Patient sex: F
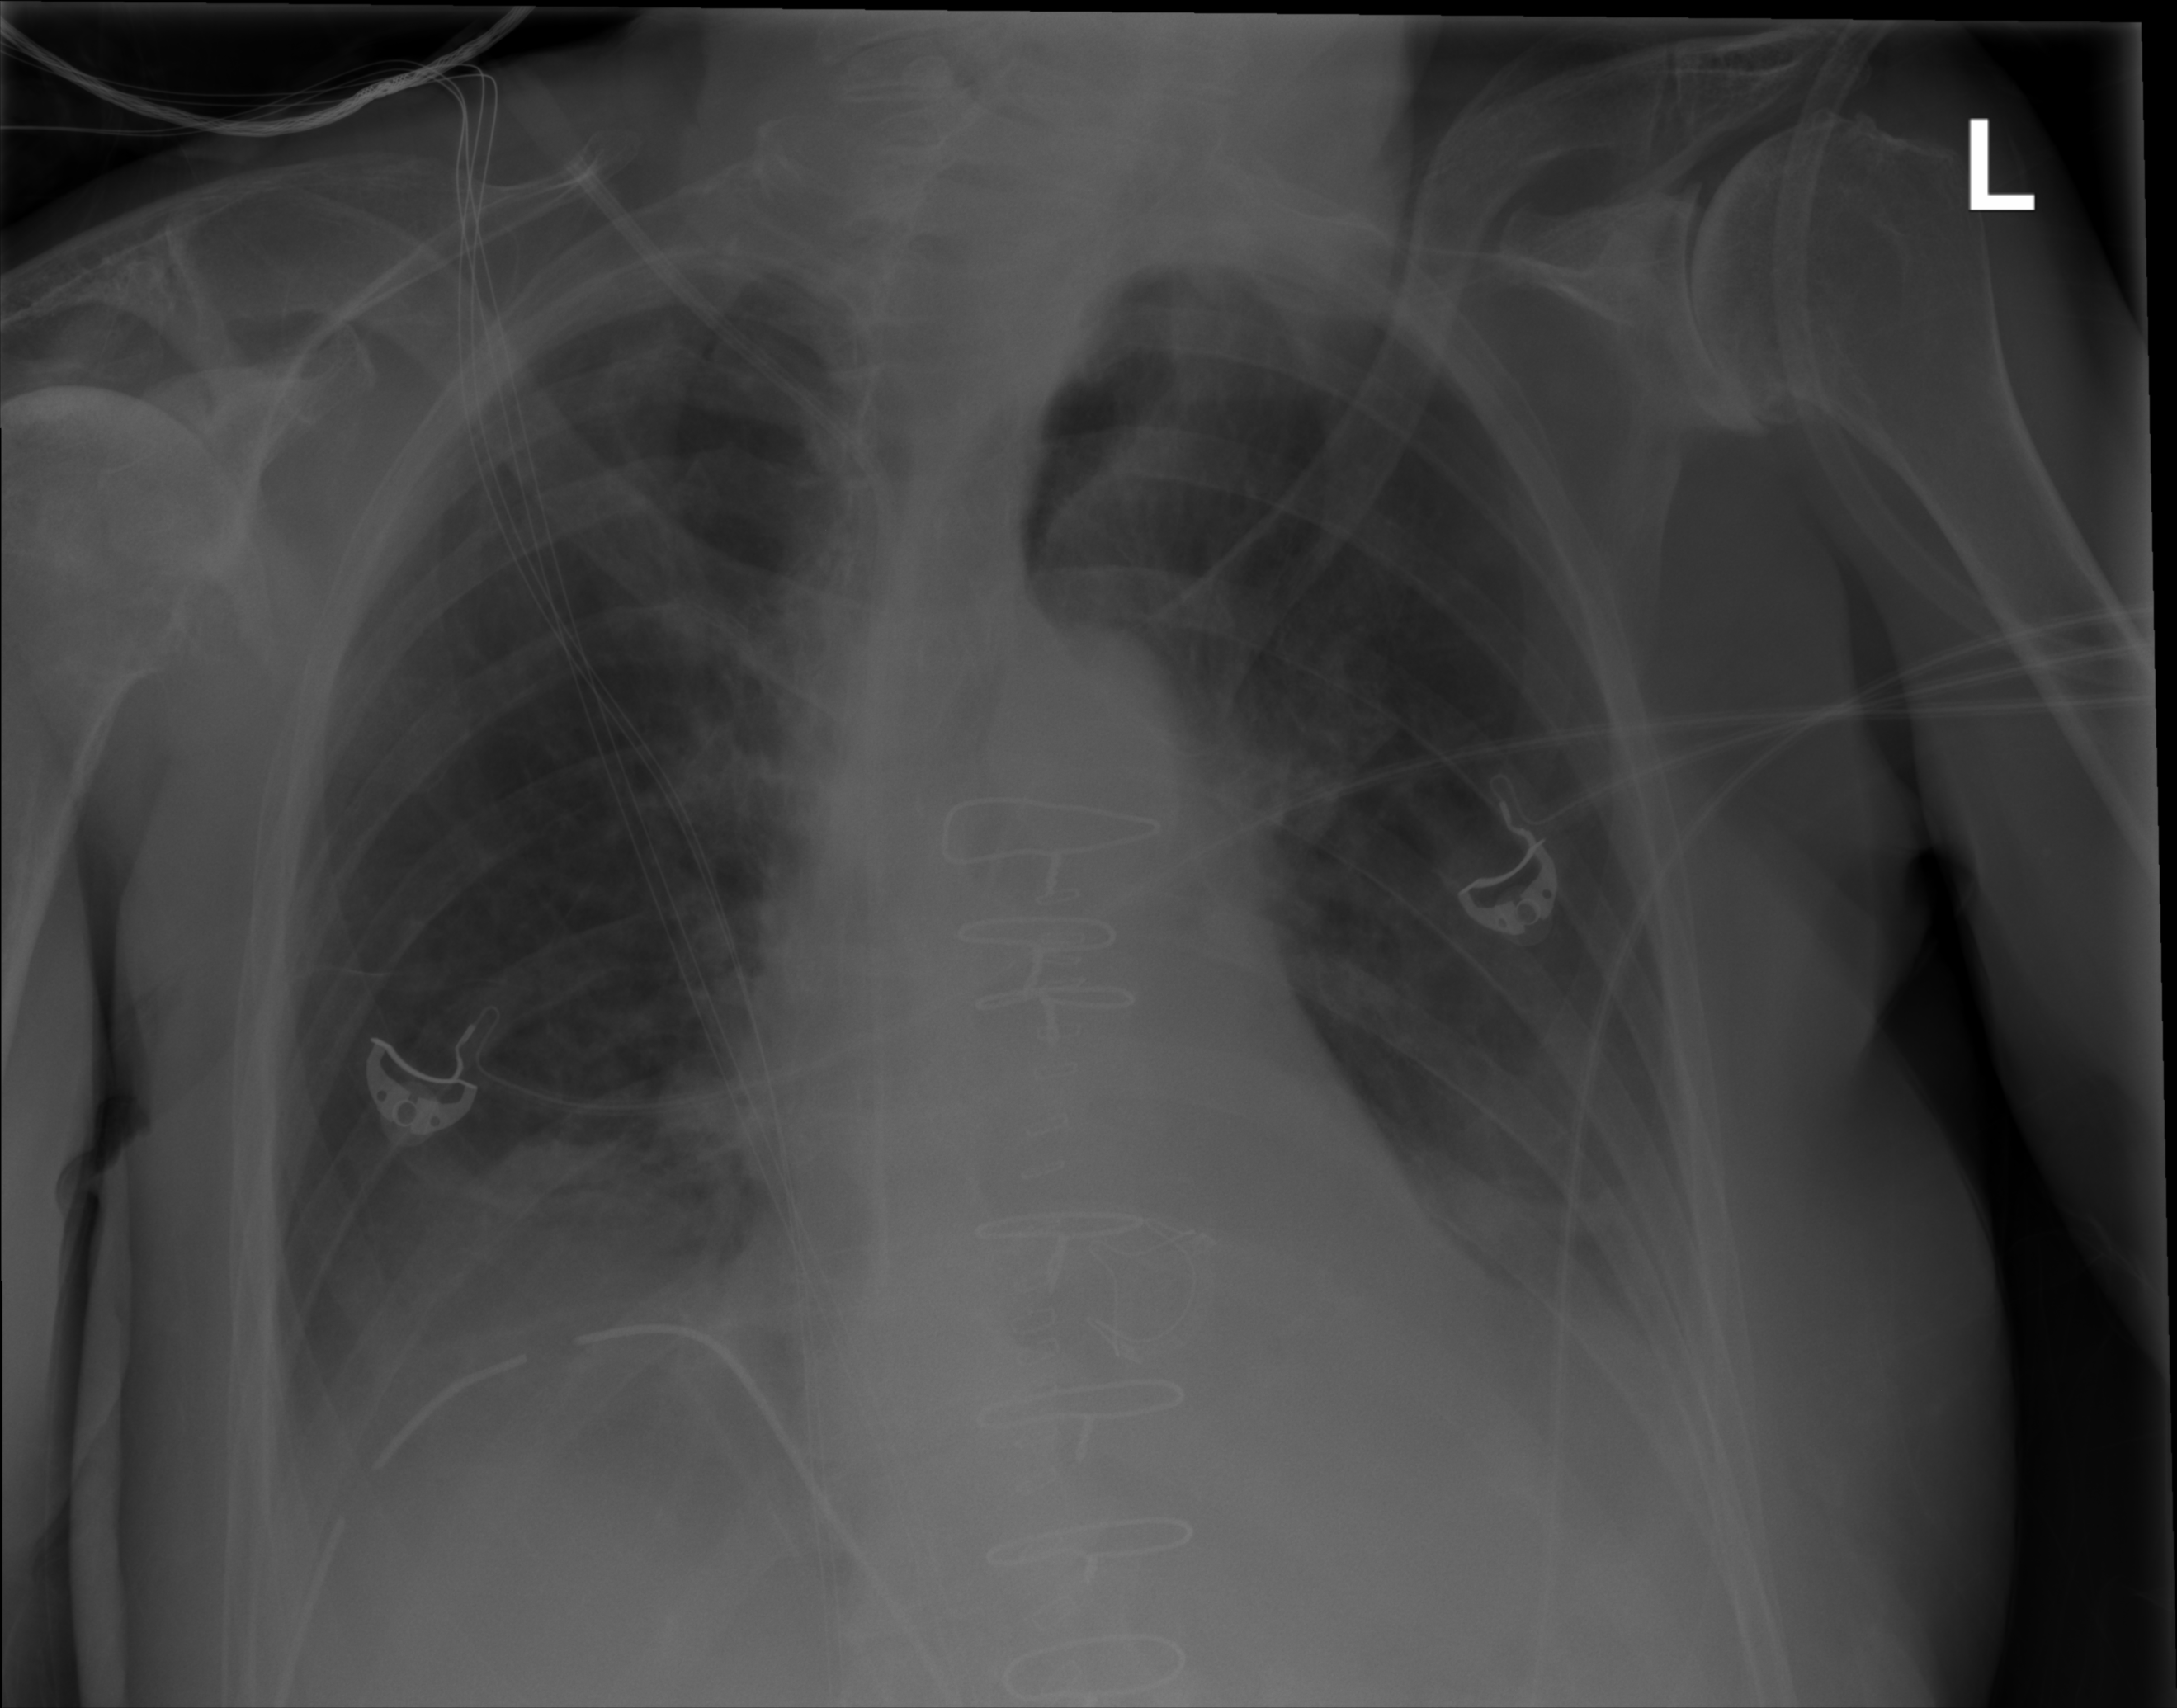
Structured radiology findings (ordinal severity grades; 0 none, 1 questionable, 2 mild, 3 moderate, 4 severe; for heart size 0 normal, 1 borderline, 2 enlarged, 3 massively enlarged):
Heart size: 0
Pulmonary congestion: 0
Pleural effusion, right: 1
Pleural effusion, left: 2
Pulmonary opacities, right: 2
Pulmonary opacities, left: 2
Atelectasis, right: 2
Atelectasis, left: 2